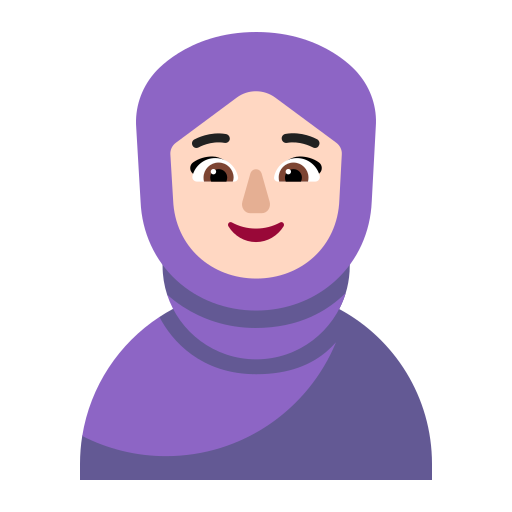
woman with headscarf flat light